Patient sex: M
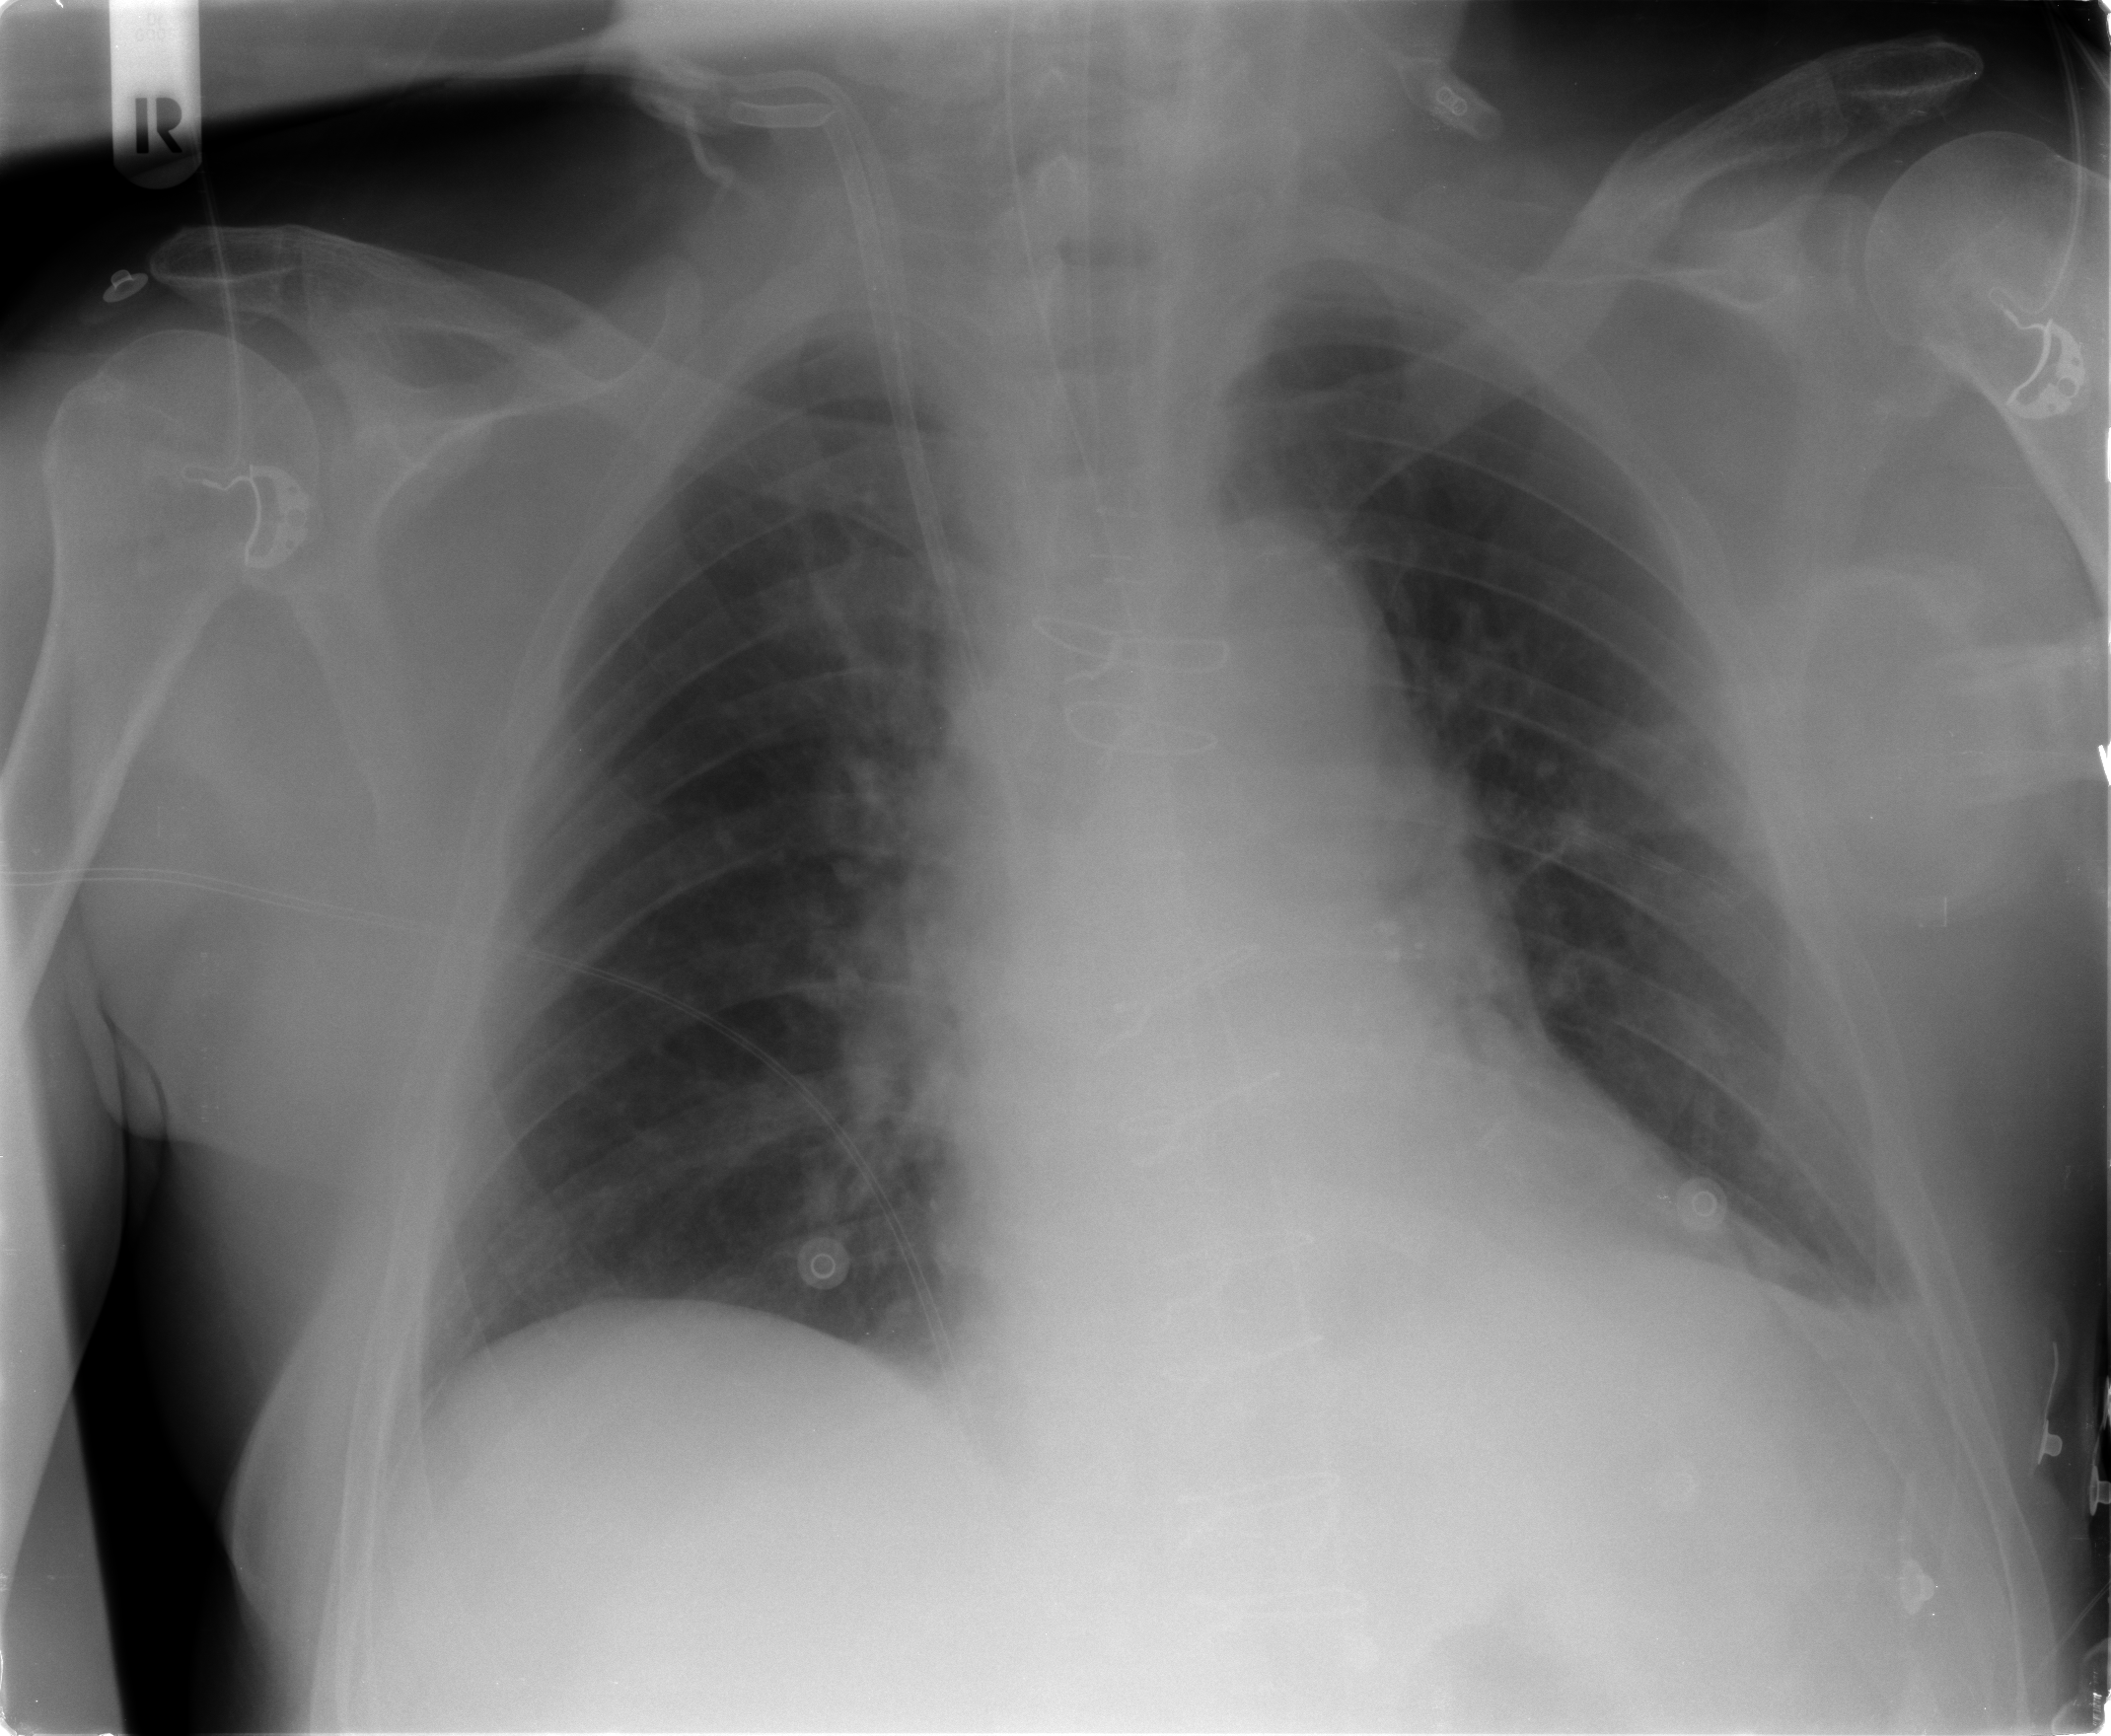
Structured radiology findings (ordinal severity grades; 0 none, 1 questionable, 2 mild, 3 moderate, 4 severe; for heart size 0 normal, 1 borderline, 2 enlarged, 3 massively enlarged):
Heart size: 0
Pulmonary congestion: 0
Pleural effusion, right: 0
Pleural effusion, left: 2
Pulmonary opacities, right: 0
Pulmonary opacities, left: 0
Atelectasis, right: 0
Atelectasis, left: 0